Chest X-ray. View position: PA
Patient age: 68
Patient sex: F
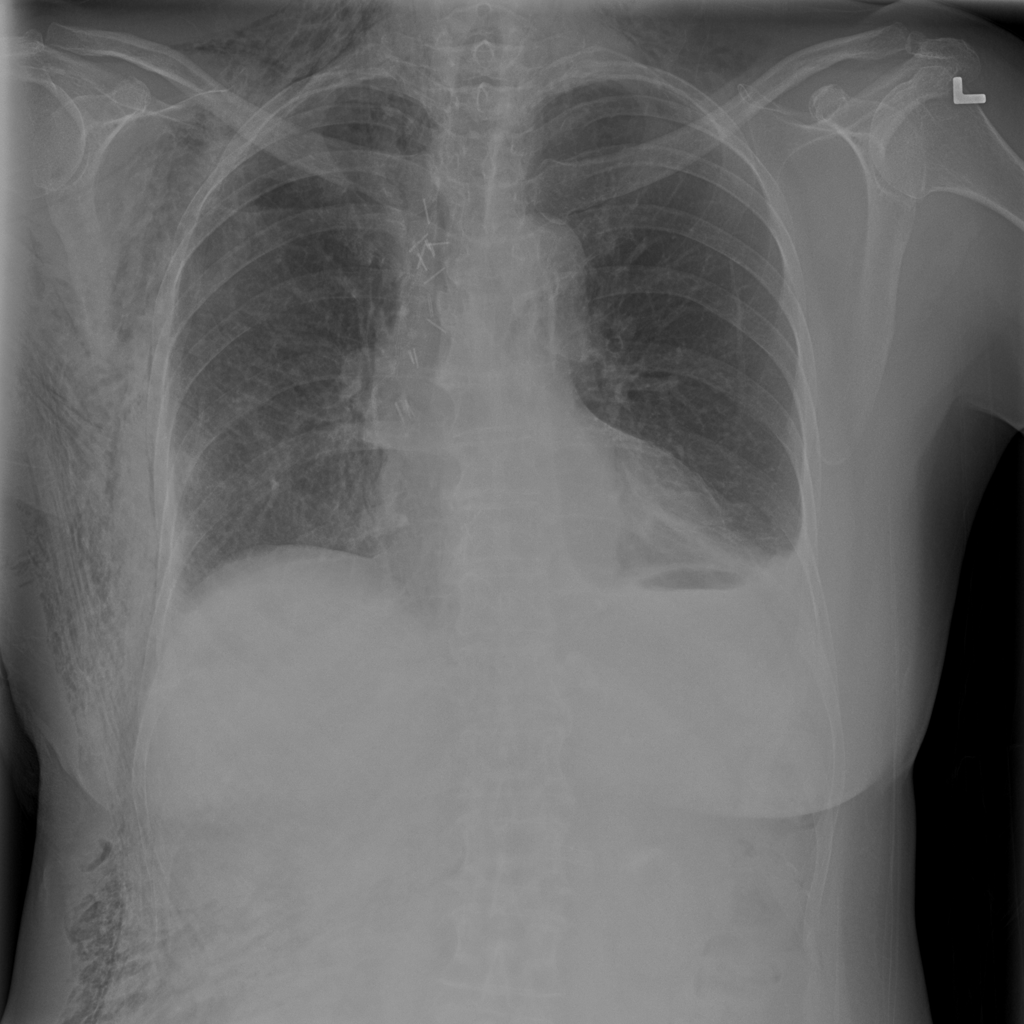
Finding: Pneumothorax